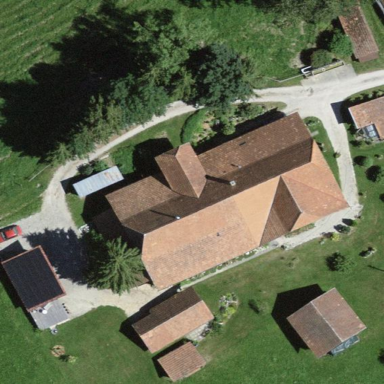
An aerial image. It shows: Farm building.